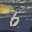
Label: 6